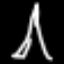
Label: The Eiffel Tower